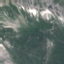
Land use / land cover class: HerbaceousVegetation